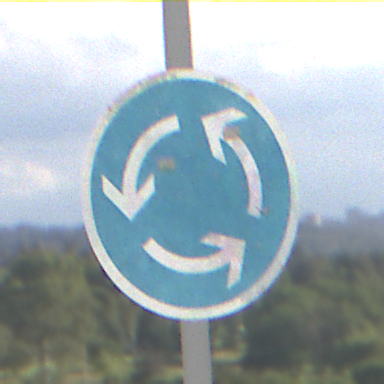
Verkehrszeichen: Kreisverkehr
Umgebung: Outdoor, Nature
Tageszeit: MorningAfternoon
Wetter: PartlyCloudy
Licht: Natural
Jahreszeit: NotSpecified
Kontrast: HighContrast